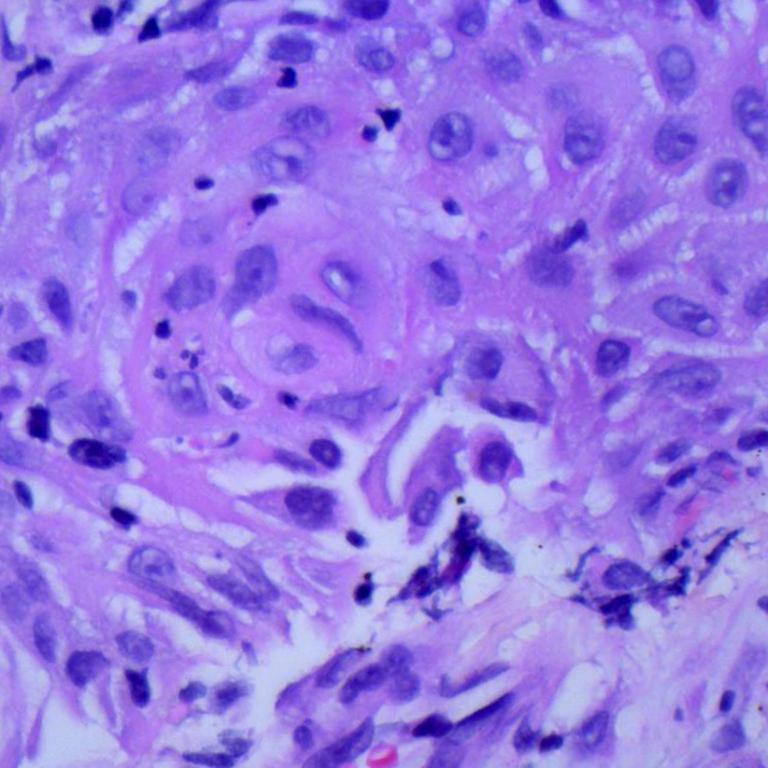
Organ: lung
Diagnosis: squamous carcinomas